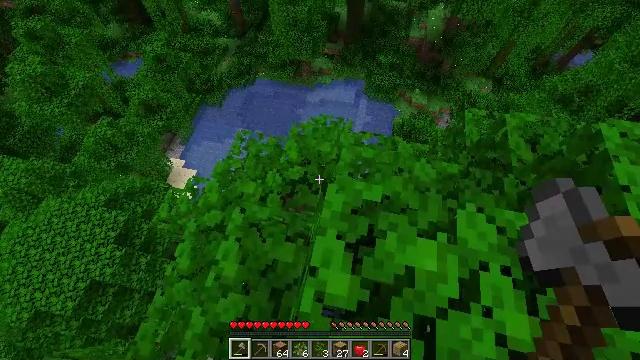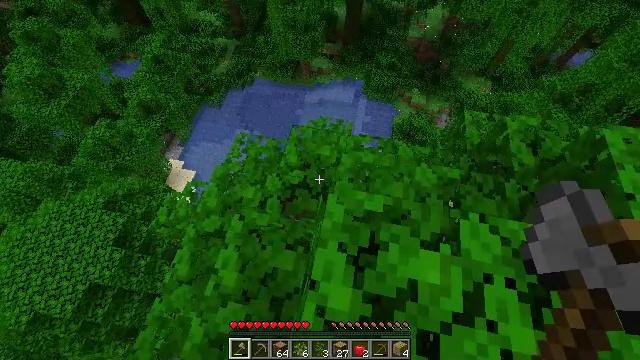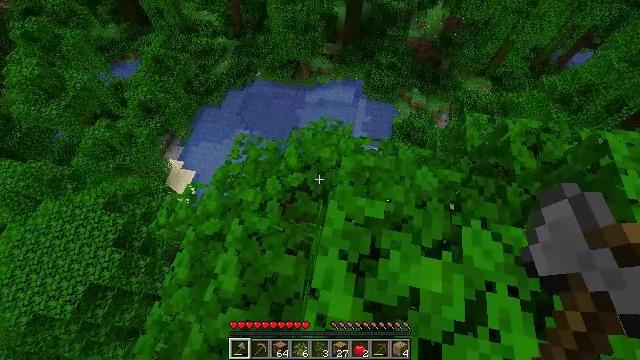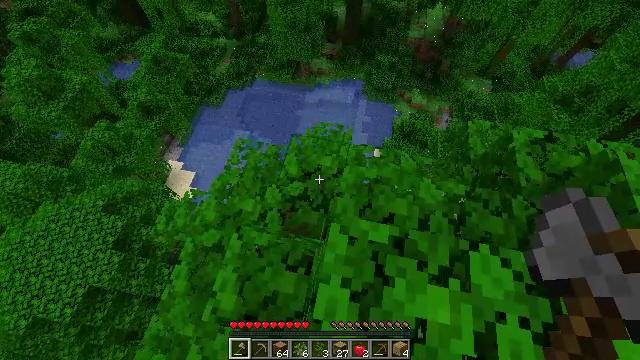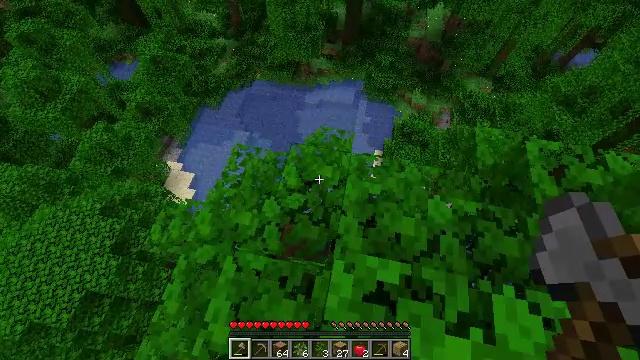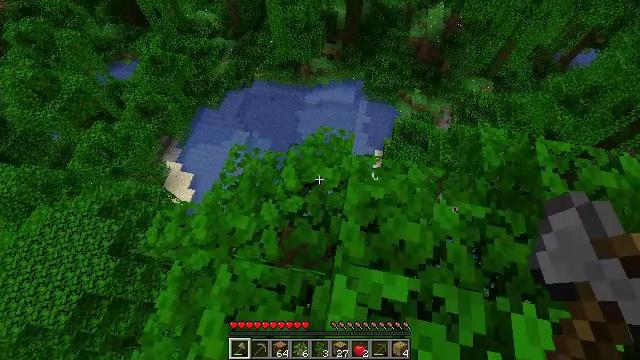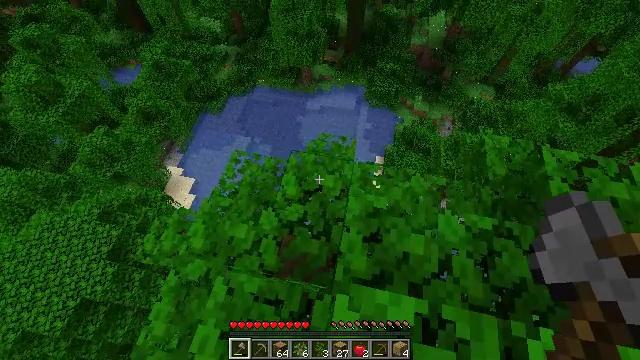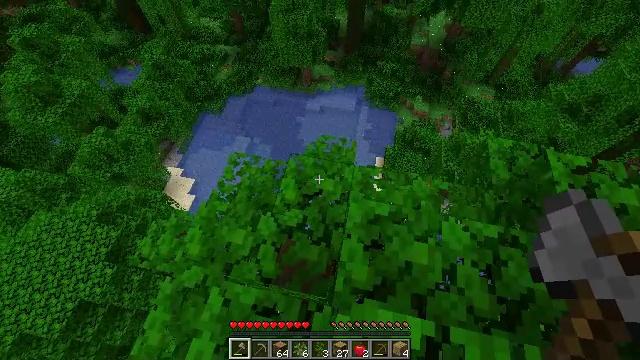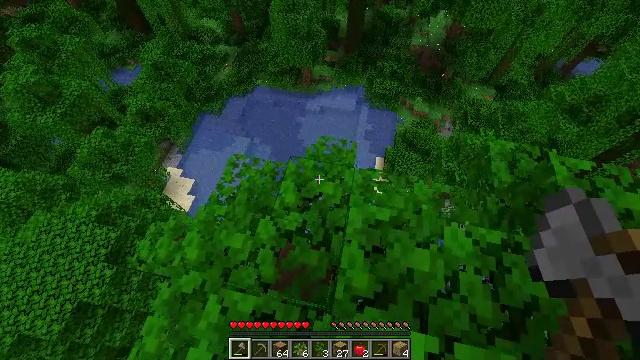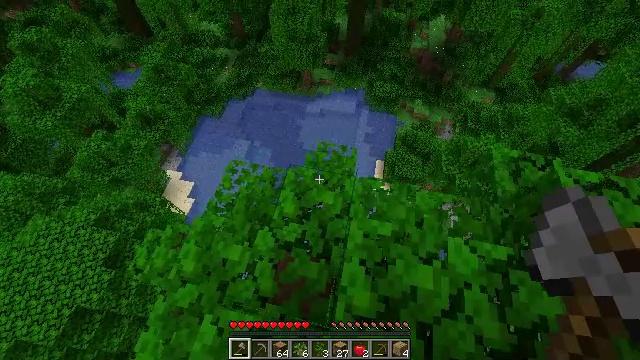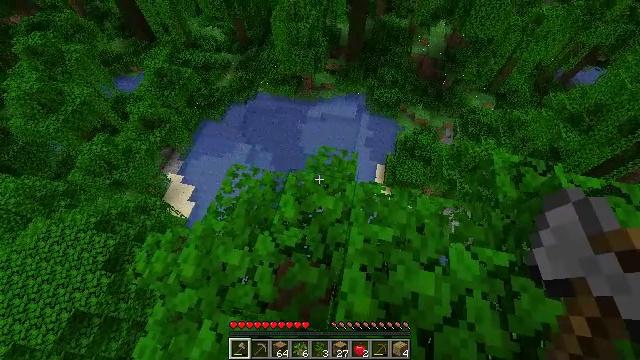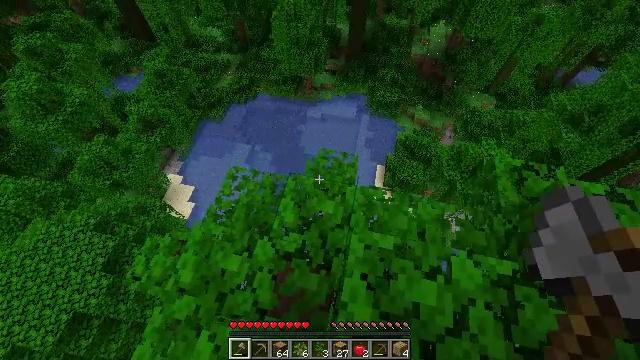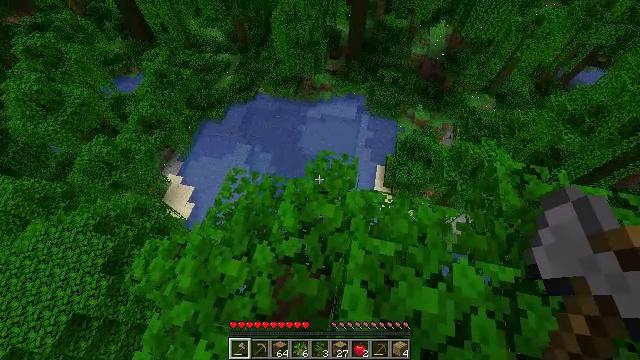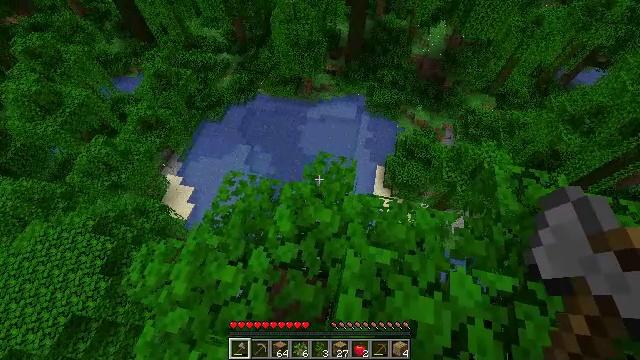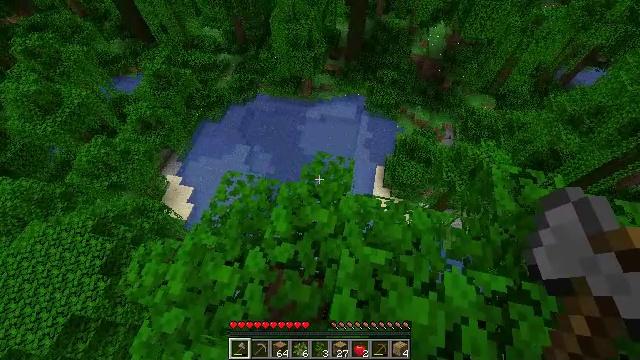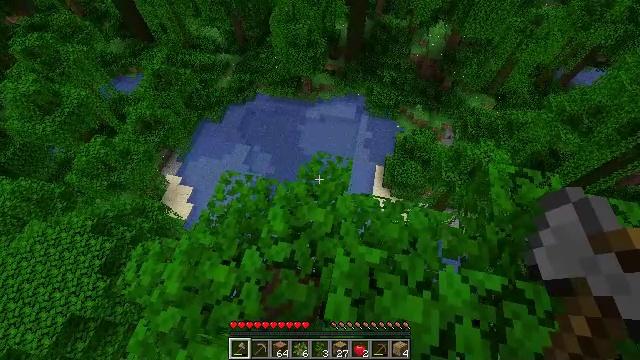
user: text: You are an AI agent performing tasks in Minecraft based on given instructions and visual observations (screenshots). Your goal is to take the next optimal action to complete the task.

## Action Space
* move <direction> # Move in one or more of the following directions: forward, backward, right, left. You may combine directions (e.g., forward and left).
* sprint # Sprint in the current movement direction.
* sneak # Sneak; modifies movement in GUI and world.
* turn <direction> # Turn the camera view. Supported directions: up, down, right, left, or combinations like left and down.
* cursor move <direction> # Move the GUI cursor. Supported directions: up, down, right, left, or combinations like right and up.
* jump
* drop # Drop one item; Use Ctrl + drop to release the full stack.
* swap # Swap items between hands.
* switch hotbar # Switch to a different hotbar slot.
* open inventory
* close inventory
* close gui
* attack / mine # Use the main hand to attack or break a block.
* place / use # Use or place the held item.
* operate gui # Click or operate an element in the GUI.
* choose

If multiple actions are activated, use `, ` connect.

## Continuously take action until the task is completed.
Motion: motion action
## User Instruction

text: Use an axe to chop the jungle log.
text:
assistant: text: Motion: move forward
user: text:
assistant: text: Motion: move forward
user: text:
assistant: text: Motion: move forward, sneak
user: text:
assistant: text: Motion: move forward, sneak
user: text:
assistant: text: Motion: move forward, sneak
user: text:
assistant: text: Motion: move forward, sneak, turn up
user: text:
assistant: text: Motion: move forward, sneak
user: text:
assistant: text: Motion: move forward, sneak
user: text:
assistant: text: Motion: move forward, sneak
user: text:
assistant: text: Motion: move forward, sneak
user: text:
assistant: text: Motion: move forward, sneak
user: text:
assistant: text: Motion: move forward and move right, sneak
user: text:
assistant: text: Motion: move forward and move right, sneak
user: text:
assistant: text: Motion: move forward and move right, sneak
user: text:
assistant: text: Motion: move forward and move right, sneak
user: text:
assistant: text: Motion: move forward and move right, sneak, turn left and up
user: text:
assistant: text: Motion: sneak, turn left and up
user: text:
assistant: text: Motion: sneak, turn left and up
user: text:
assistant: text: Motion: sneak, turn left and up
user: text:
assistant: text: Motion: sneak, turn left and up
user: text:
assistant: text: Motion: sneak, turn left and up
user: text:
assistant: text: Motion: move left, sneak, turn left and up
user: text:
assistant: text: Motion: move left, sneak, turn left
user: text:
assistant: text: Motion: move forward and move left, sneak, turn left
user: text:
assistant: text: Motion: move forward and move left, sneak, turn left and up
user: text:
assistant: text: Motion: move forward and move left, sneak, turn left
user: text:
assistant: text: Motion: move forward and move left, turn left
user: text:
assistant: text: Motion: move forward and move left
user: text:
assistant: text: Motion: move forward and move left, turn left and down
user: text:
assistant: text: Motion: move forward and move left, turn left and down